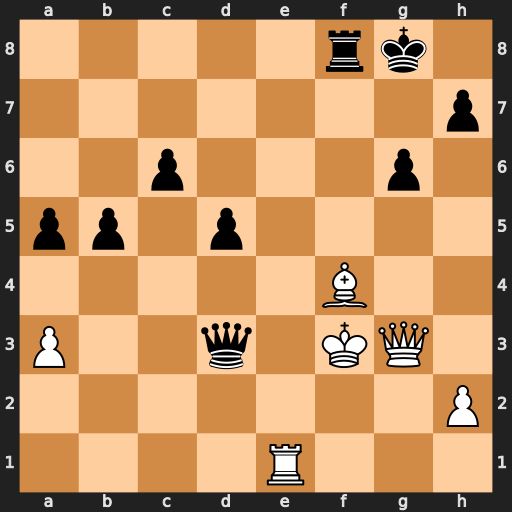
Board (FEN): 5rk1/7p/2p3p1/pp1p4/5B2/P2q1KQ1/7P/4R3
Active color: w
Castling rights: -
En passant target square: -
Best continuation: Kg2